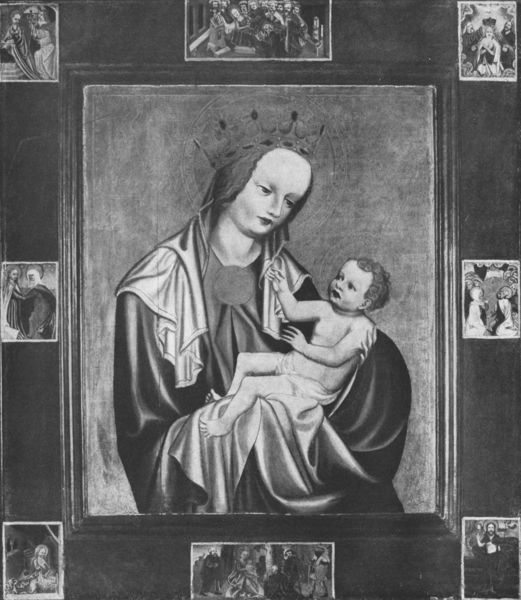
Titel: Madonna mit dem Kinde aus dem Dominikanerkloster in Ceske Budejovice
Institution: Ceske Budejovice, Südböhmische Ales-Galerie
Schlagwörter: gemälde, hand, umhang, weiß, frau, holz, schwarz, szene, blick, arm, falten, rahmen, hals, gewand, gold, haare, mantel, kind, mutter, krone, klein, tafel, foto, lendentuch, groß, greifen, schwarzweiß, bucheinband, christus, jesus, mittelalter, maria, madonna, szenen, ikone, bildfelder, heiligen, umhangg, ki, christusjesus, verhüllte hände, schwerweis